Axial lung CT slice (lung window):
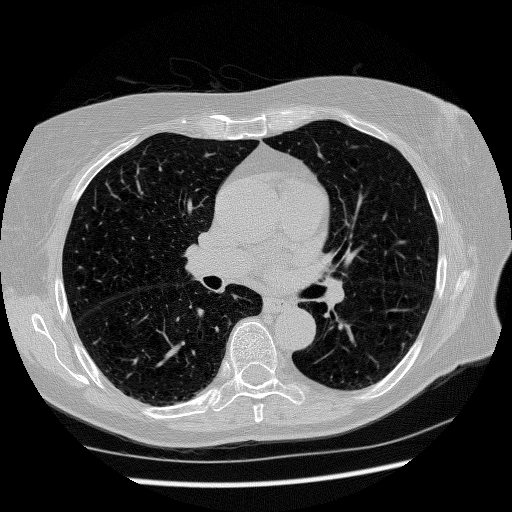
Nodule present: no